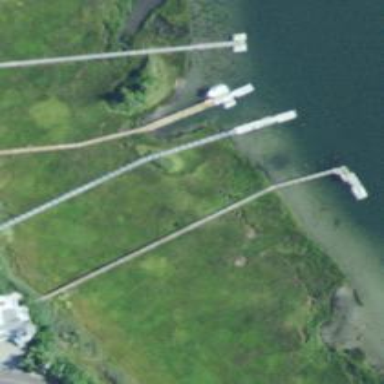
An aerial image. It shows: Man-made pier.